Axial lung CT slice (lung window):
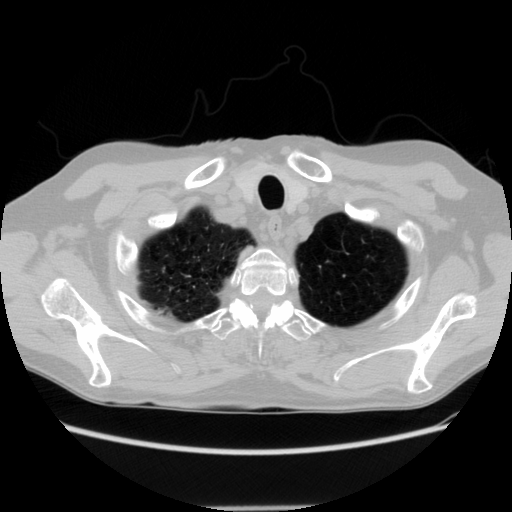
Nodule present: no